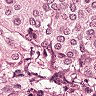
Metastatic tissue present: yes